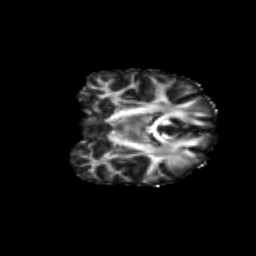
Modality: FA
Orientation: coronal
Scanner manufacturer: siemens
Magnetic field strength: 3 T
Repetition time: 9.2 s
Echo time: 0.084 s